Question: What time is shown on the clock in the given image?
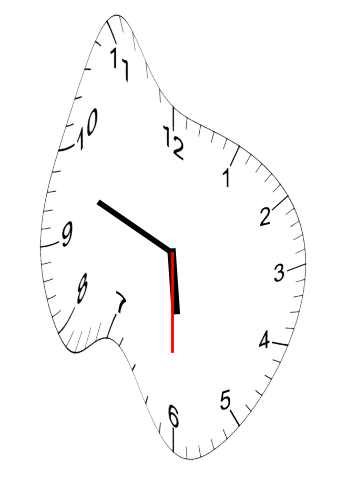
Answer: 05:48:30